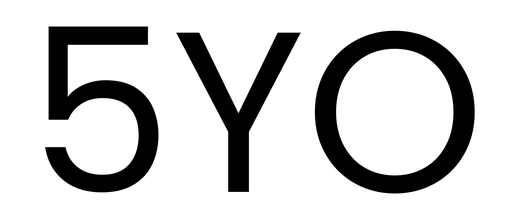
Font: Poppins-Regular